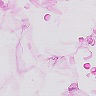
Metastatic tissue present: no